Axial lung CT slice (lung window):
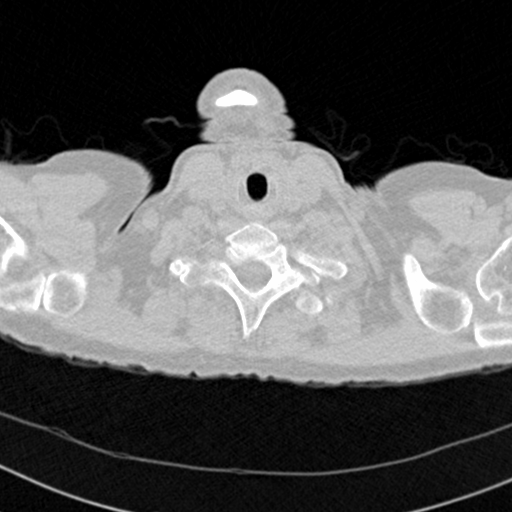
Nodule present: no